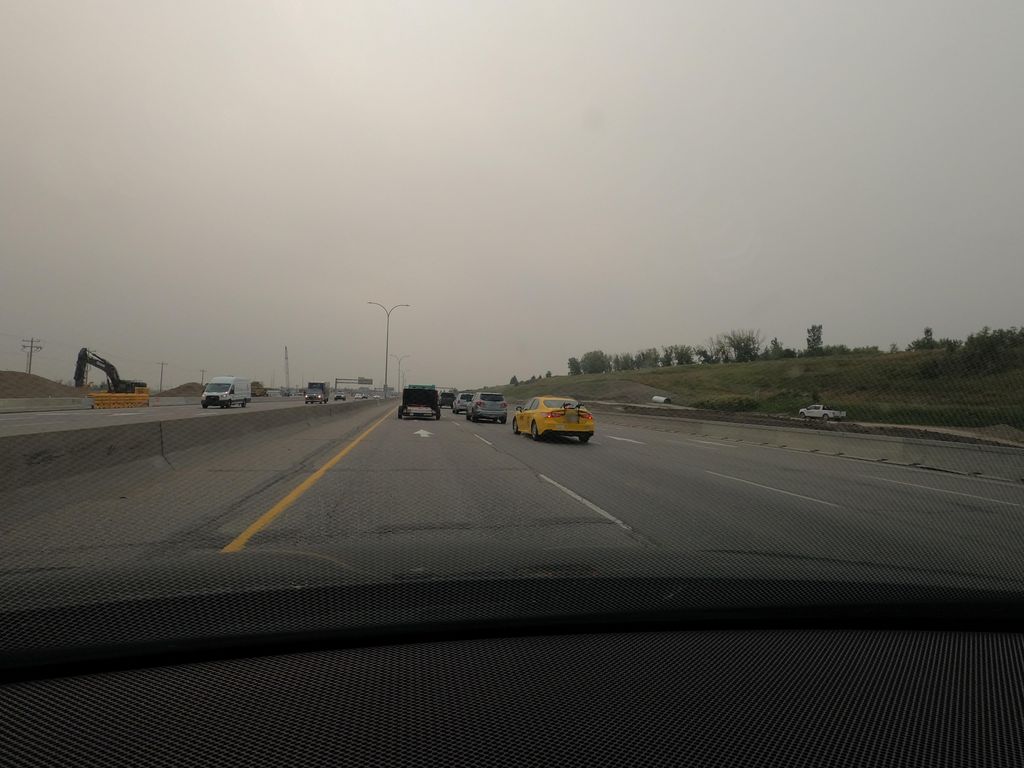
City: calgary